Question: Should these two expressions result in colors which are roughly the same?
'''
Color.FromArgb(255, 255, 255, (byte)0.25 * 255))
Color.FromScRgb(1.0f, 1.0f, 1.0f, 0.25f))
'''
This test program demonstrates that they show up with seemingly different alpha values:
'''
using System.Windows;
using System.Windows.Controls;
using System.Windows.Media;
using System.Windows.Shapes;
namespace Test_FromArgb_FromScRbg
{
public partial class MainWindow : Window
{
public MainWindow()
{
InitializeComponent();
var panel = new StackPanel();
Content = panel;
panel.Children.Add(
new Rectangle()
{
Width = 100,
Height = 100,
Fill = new SolidColorBrush(
Color.FromArgb(
255,
255,
255,
(byte)0.25 * 255))
});
panel.Children.Add(
new Rectangle()
{
Width = 100,
Height = 100,
Fill = new SolidColorBrush(
Color.FromScRgb(
1.0f,
1.0f,
1.0f,
0.25f))
});
}
}
}
'''
Here's what the demo program looks like on my system:

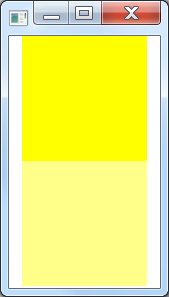
Answer: The basic reason behind this is mentioned by mzzzzb above:
> the scale 0.0 - 1.0 does not map linearly to 0 - 255
I.e. the ScRgb components do not map linearly to the Argb components.